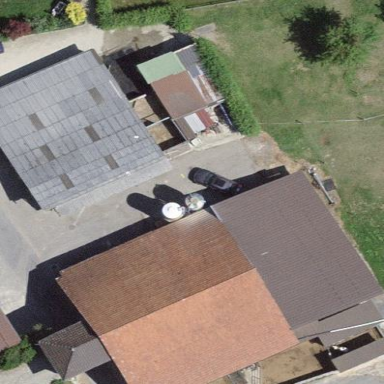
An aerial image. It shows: Cowshed building.